Question: In older versions of keycloak, the Access-Type of a client can be set in tab as follows

But in keycloak version 20.0.1, there is no Access type field in the client Settings tab as follows:
<URL>
Where can I set of the client with keycloak 20.0.1?
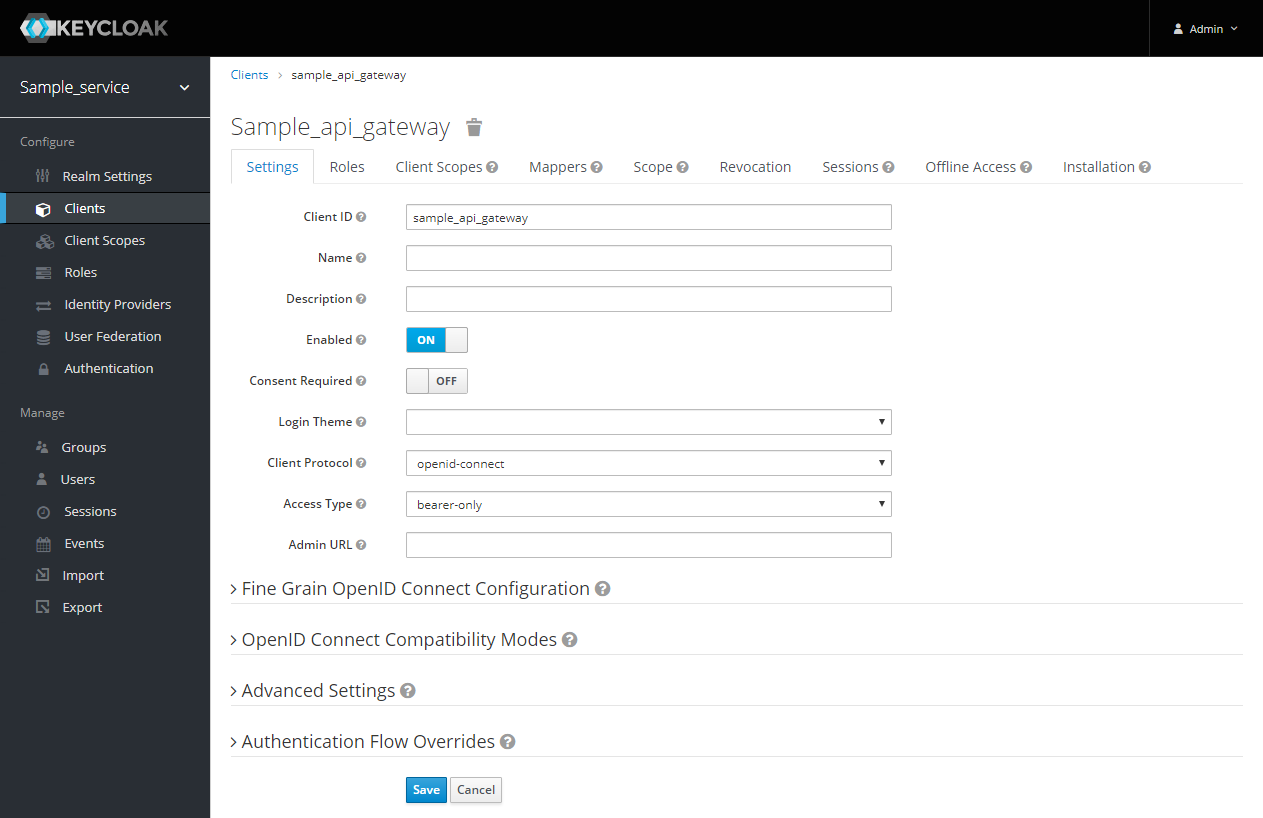
Answer: As one can read on the following groups.google.com keycloak threads:
- <URL>
> Mar 3, 2021, 10:49:03 AM to Keycloak DevThe new admin console designs are dropping the "bearer-only" option for a
client:<URL>This makes perfectly sense to me, as a "bearer-only" client is really
only a client that doesn't leverage any of the OAuth flows.
The option of explicitly setting the 'access-type' of clients to 'bearer-only' is not longer available on the new Keycloak Admin Console UI. Nonetheless, with the new UI one can still see clients that were previously (in older versions) created with 'access-type' 'bearer-only'. However, one cannot change their 'access-type'.
Even though the new UI does not have the option to explicitly set the 'access-type' to 'bearer-only', one can still create an equivalent 'bearer-only' client by unchecking all the Authentications flows, as follows:
<URL>